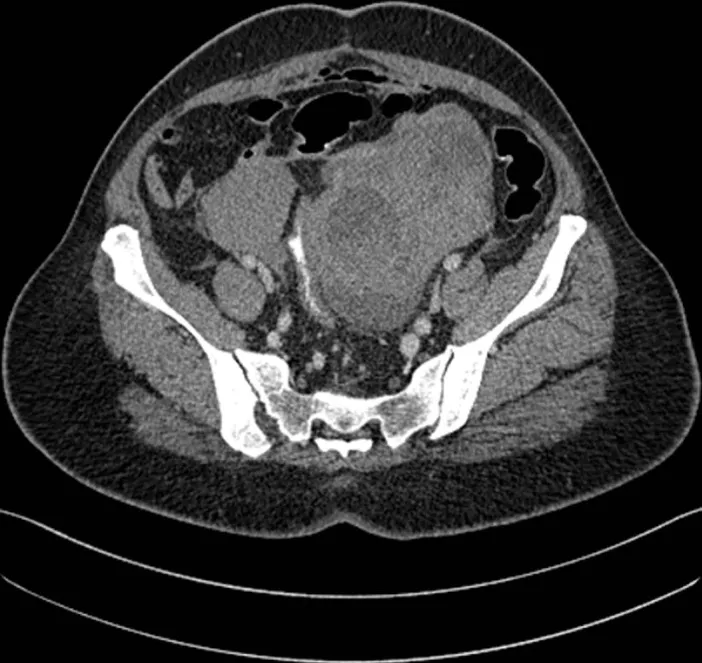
computerized tomography (CT) of pelvis showing bilateral enlarged irregular heterogeneously enhancing masses; several cystic components seen in the mass suggestive of necrosis; no contrast extravasation suggestive of active bleeding is seen.
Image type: radiology (ct)